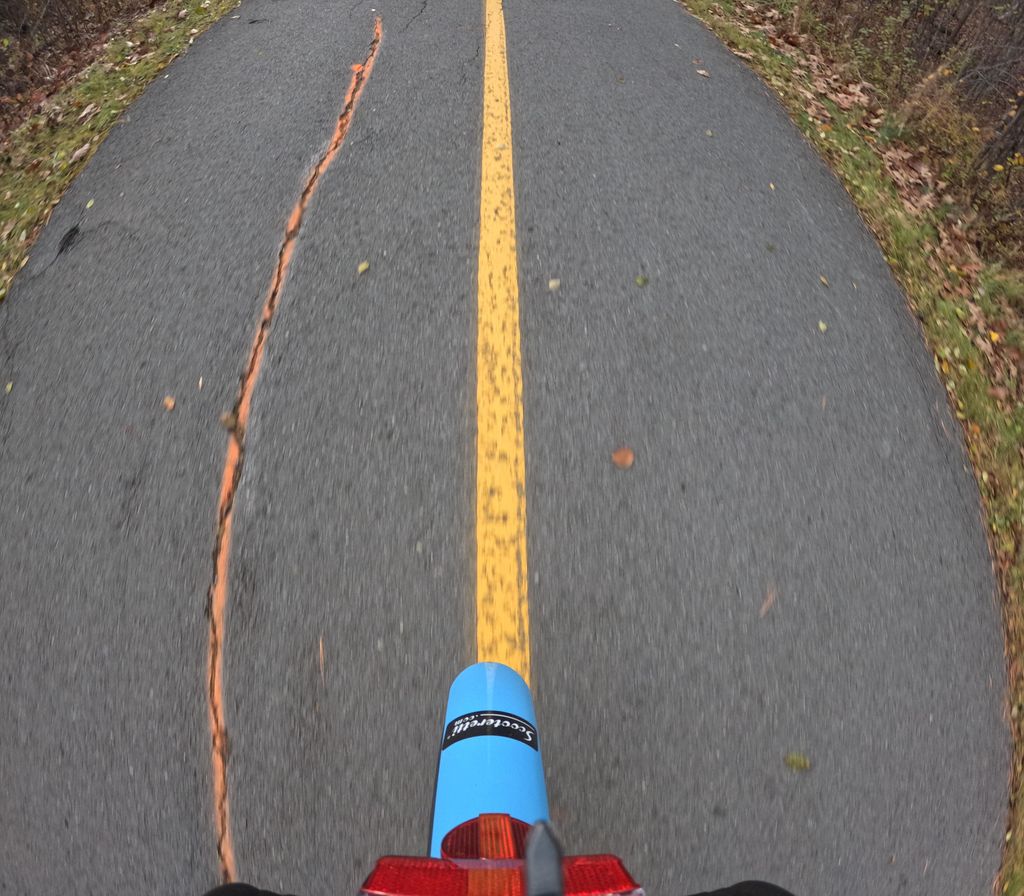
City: ottawa-gatineau